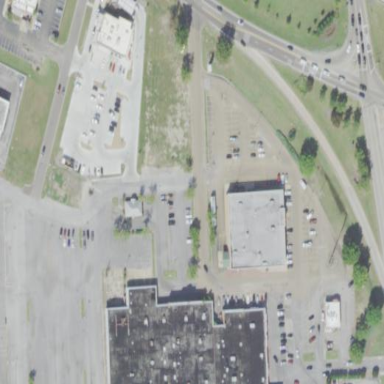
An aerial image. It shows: Retail area.